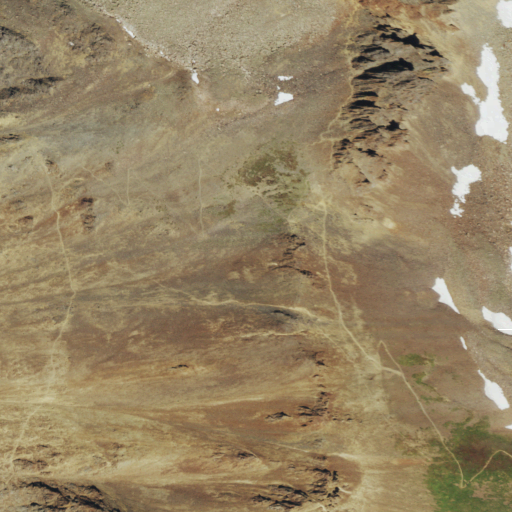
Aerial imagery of gap in Colorado named Blue Lake Pass containing barren land and grassland